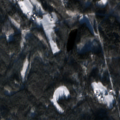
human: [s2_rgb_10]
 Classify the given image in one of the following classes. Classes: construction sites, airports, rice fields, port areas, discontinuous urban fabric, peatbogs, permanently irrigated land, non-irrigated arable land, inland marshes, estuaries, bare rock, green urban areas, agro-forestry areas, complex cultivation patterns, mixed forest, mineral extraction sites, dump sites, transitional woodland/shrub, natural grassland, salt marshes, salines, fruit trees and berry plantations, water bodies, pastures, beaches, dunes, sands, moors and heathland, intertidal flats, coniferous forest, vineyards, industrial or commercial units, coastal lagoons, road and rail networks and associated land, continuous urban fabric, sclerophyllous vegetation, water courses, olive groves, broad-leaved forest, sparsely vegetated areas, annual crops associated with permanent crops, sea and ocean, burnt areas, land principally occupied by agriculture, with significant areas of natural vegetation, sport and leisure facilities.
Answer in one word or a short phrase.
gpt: mixed forest, transitional woodland/shrub